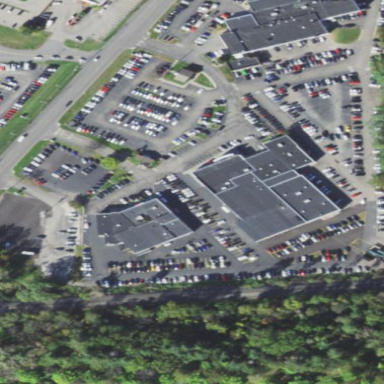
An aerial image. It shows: Retail building housing car shop.